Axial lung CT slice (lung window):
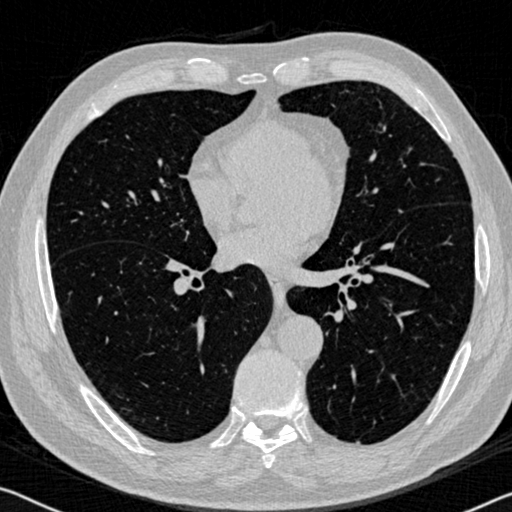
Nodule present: no